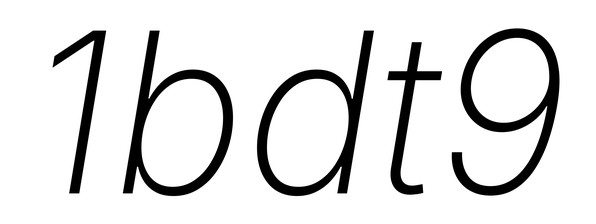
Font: Inter-Italic_ExtraLight_Italic